Question: while performing DNS Queries in 'ruby' ,the end output is added with a "nil",what does that refer to ? or is it just a denotation of End of Line or so ?
Code :
'''
require 'resolv'
Resolv::DNS.new.each_address("google.com") { |addr| puts addr }
'''

Thanks
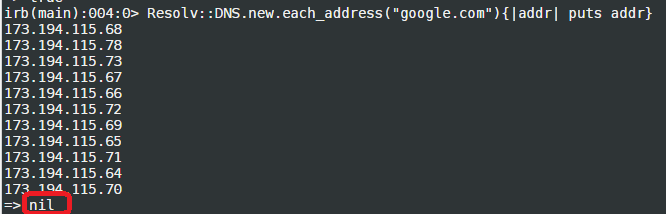
Answer: This is because 'each_address' just do processing of the code passed in the block. This does not return anything, that's why you are seeing 'nil' in the end.
From the <URL>:
> each_address(name)Iterates over all IP addresses for name retrieved from the DNS resolver.